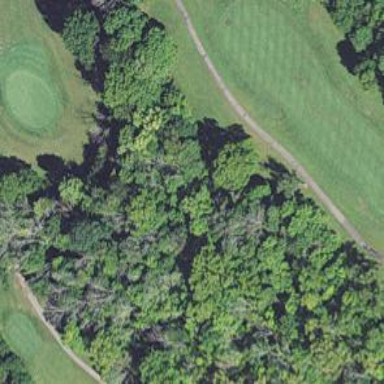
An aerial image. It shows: Golf course.